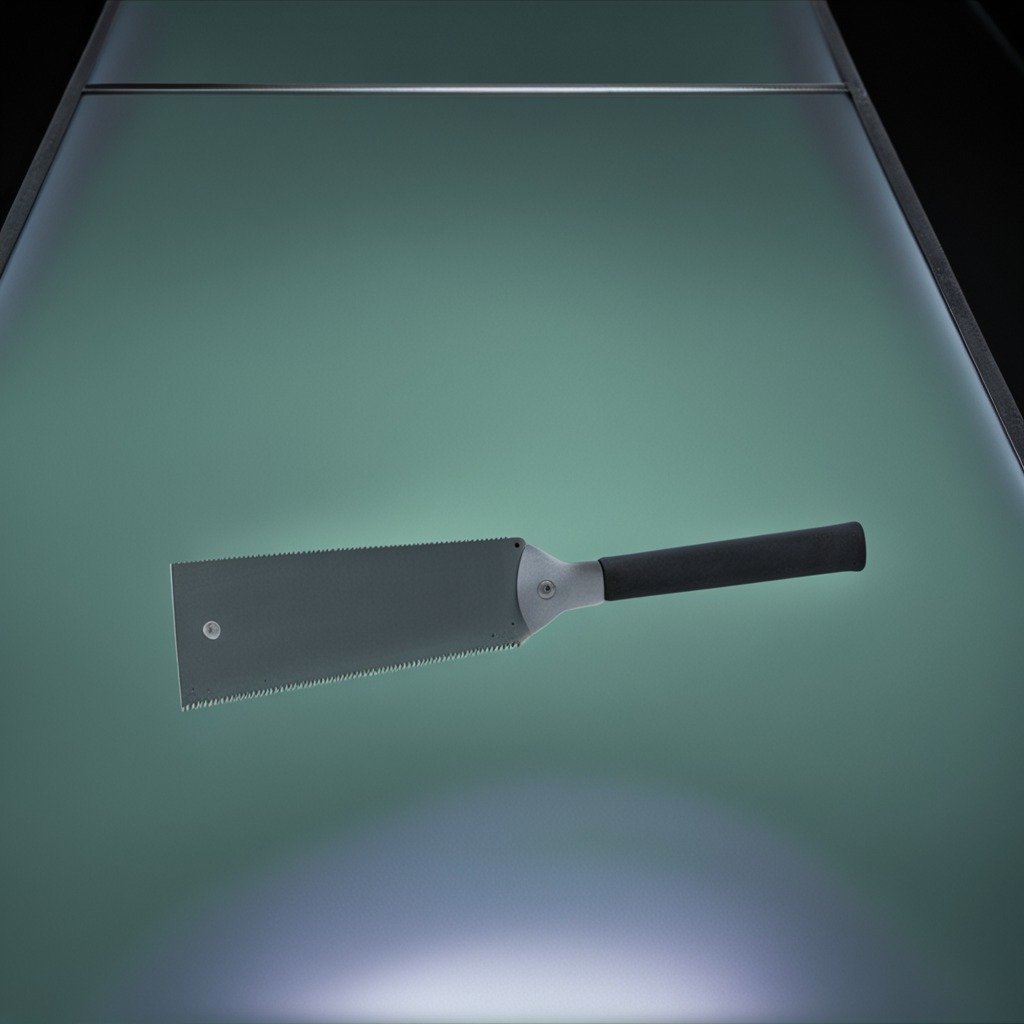
A metal saw lies on a clean empty table in a railway signal maintenance room lit by harsh overhead fluorescents photorealistic surface textures crisp shadows high dynamic range